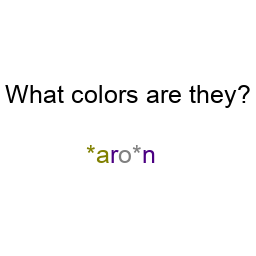
Color: olive, olive, indigo, gray, gray, indigo
Color name shown: maroon
Background color: white
Question text color: black